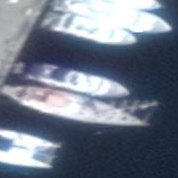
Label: civil